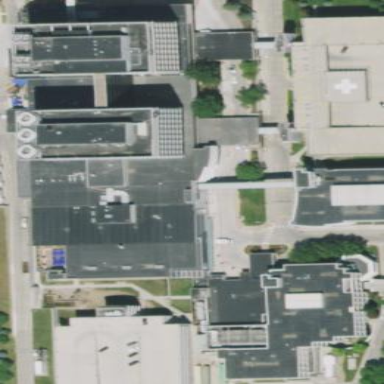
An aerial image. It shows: Hospital building.